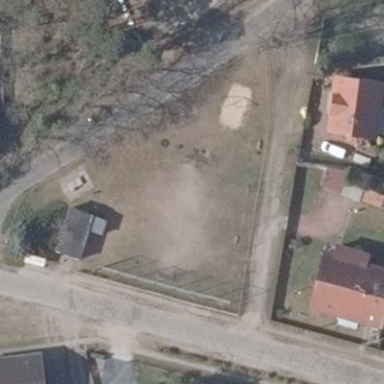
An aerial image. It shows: Playground area for leisure activities on the land.